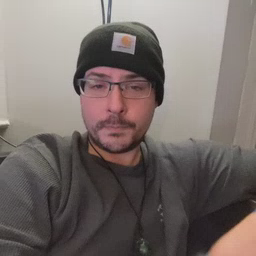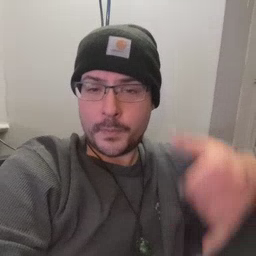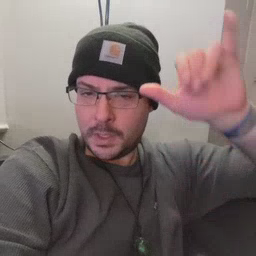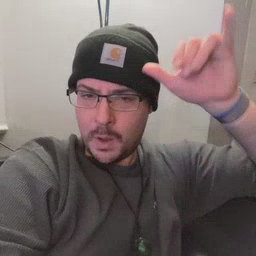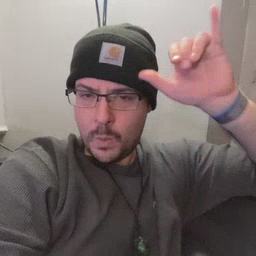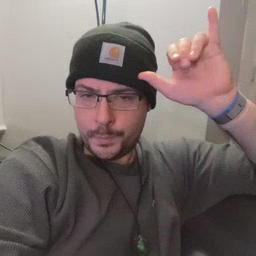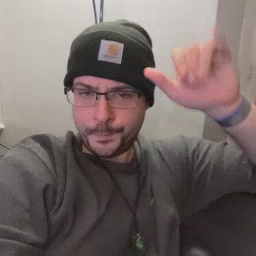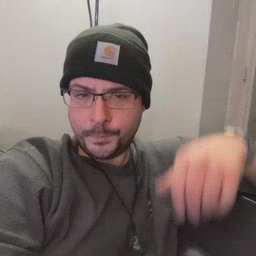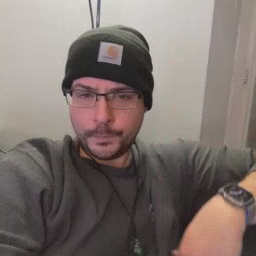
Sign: cow